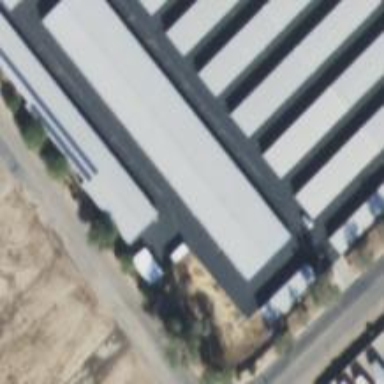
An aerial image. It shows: Building used for storage rental.